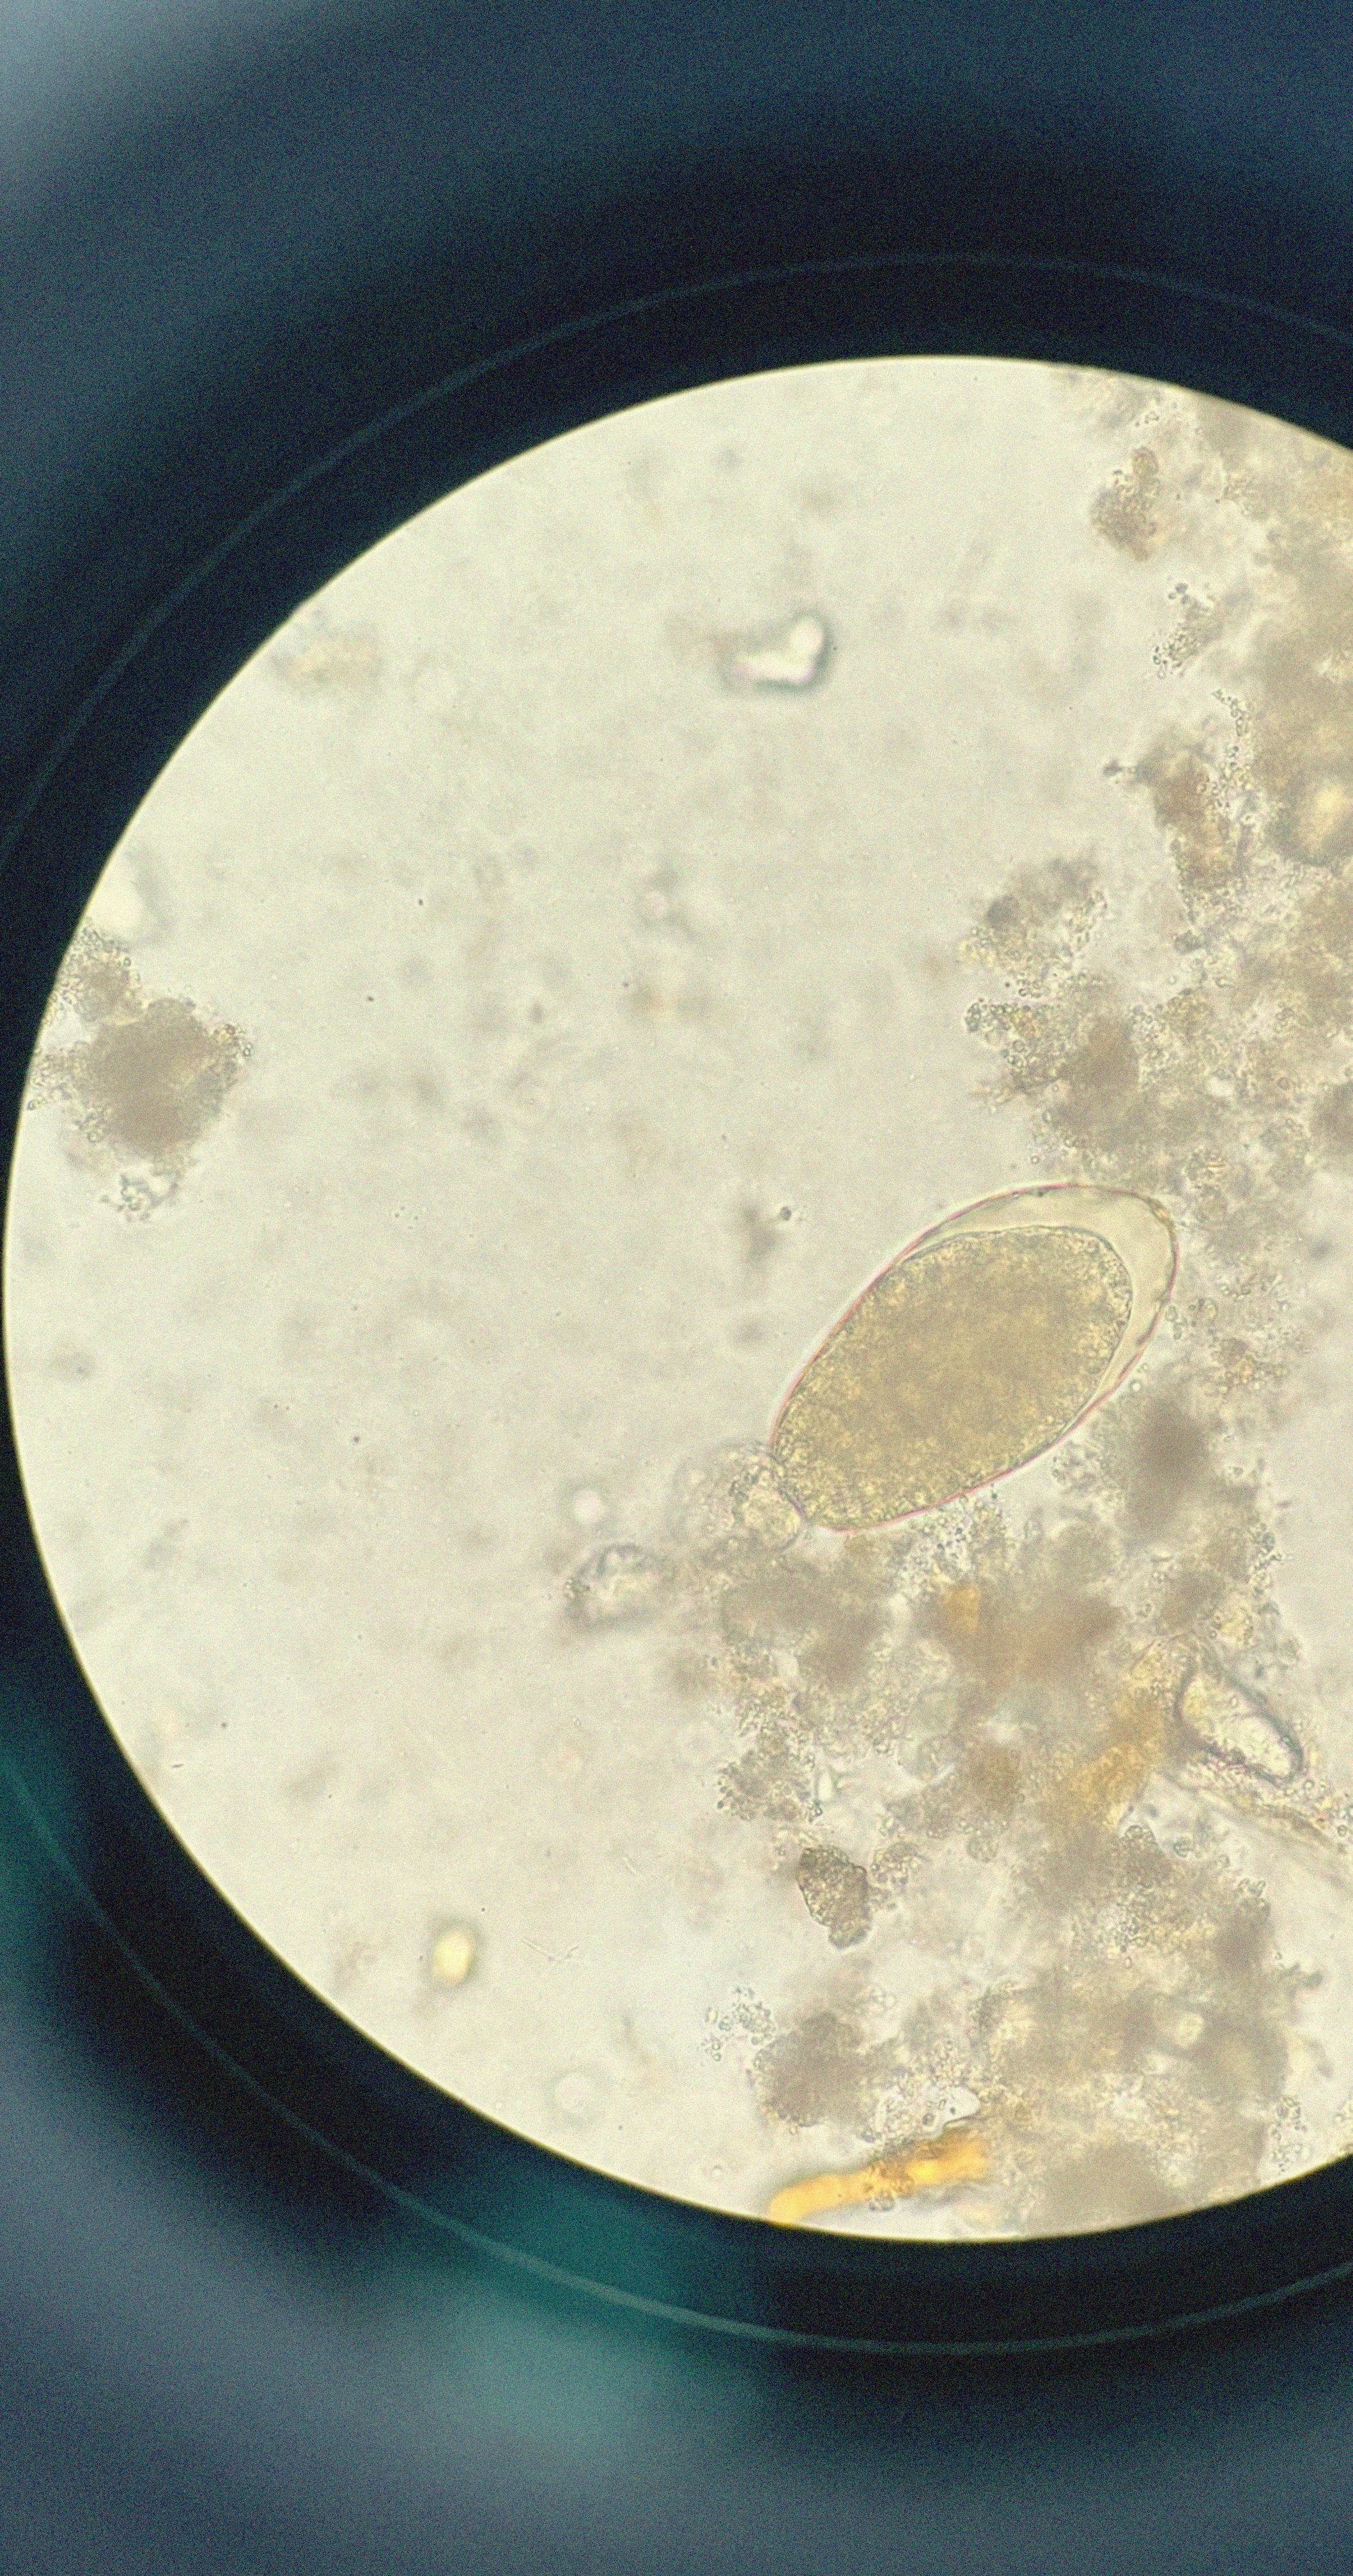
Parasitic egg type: Fasciolopsis buski